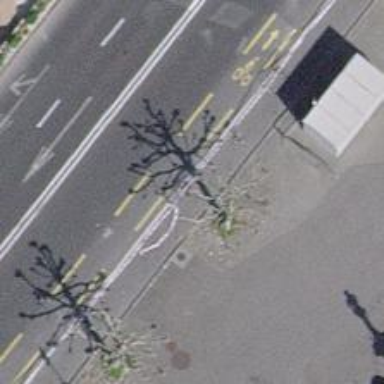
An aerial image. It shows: Road with traffic signals.